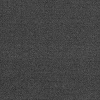
Atmospheric dust classification: dusty